Aerial crown-view tile of a tropical tree (Barro Colorado Island, Panama), acquired 20250818:
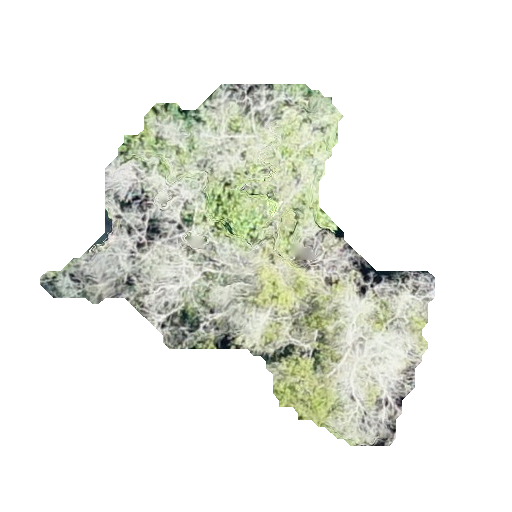
Species: Terminalia amazonia
GBIF accepted scientific name: Terminalia amazonica
Crown area: 107.218 m²